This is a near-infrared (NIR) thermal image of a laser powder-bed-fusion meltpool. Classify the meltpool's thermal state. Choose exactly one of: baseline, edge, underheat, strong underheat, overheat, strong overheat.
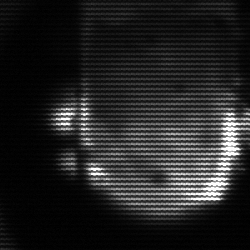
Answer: baseline